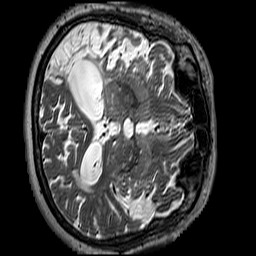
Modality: T2w
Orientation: axial
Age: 66
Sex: female
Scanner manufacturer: siemens
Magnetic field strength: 3 T
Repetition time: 3.2 s
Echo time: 0.212 s